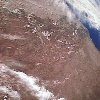
Label: land